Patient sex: M
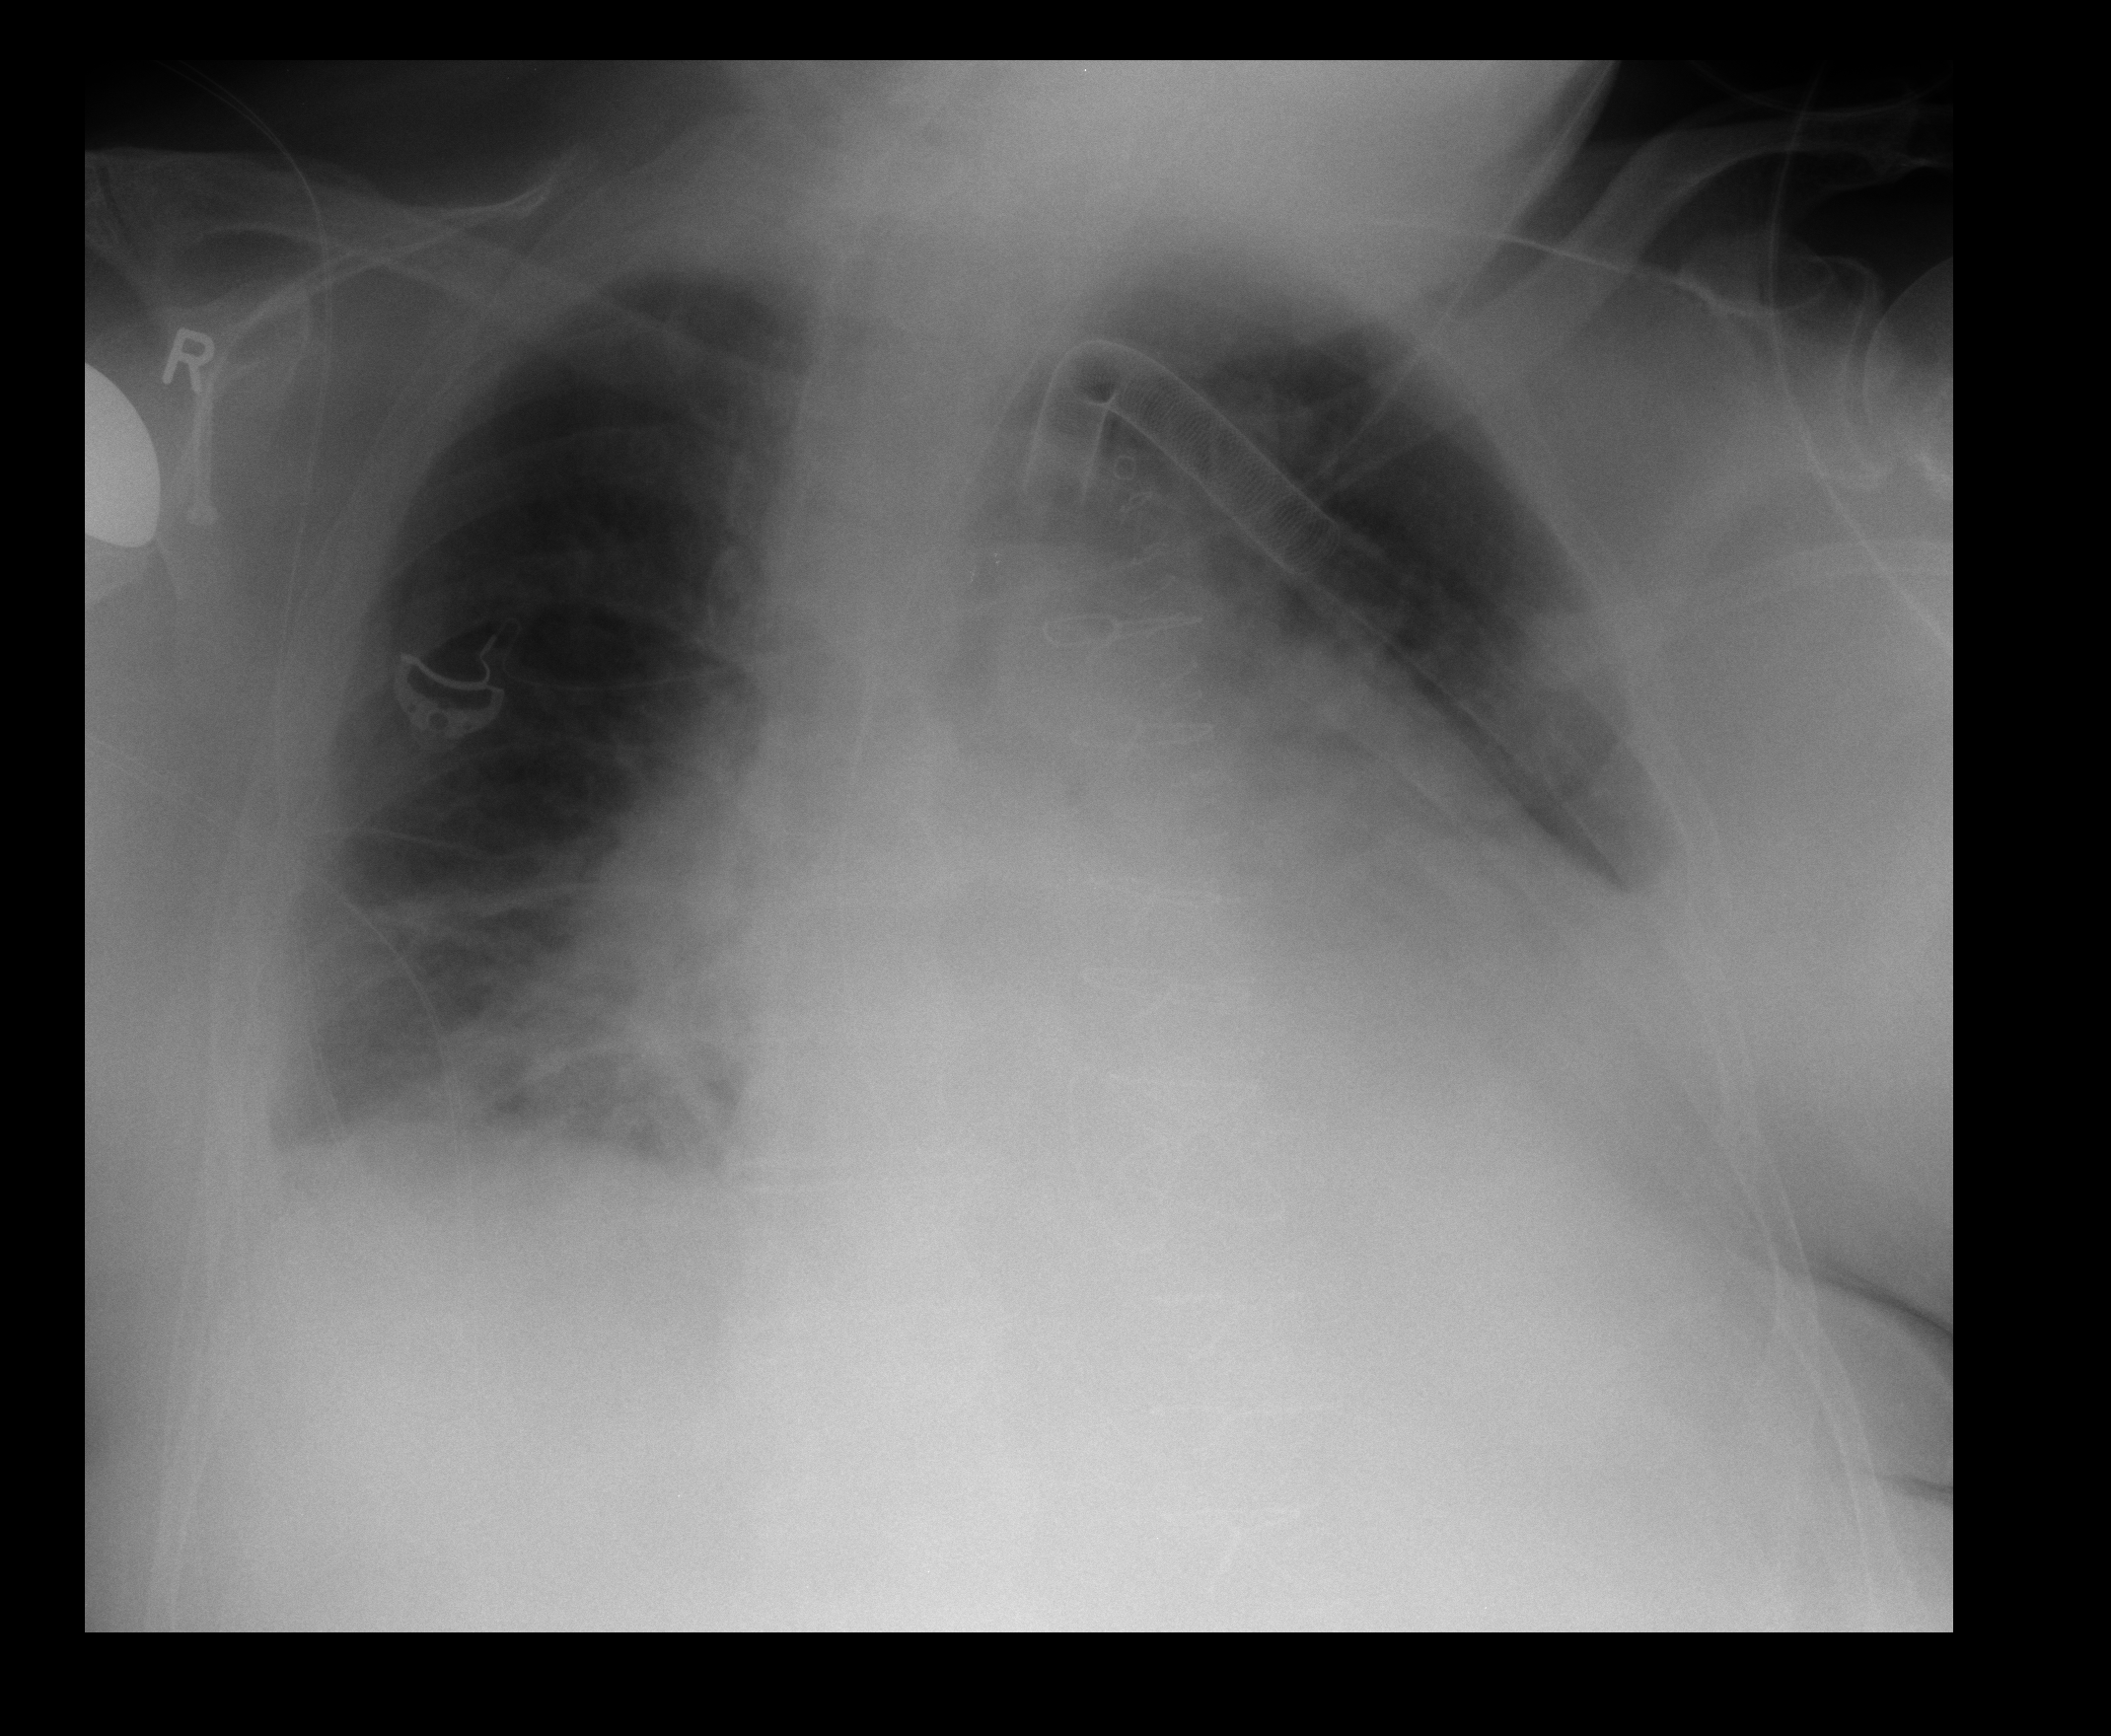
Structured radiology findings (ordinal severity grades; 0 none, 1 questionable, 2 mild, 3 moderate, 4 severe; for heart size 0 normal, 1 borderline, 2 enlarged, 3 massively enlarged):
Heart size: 2
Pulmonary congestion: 2
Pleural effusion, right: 2
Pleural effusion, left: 2
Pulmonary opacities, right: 1
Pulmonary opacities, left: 1
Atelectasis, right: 2
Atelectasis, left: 2